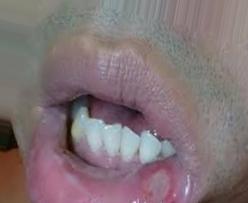
Condition: Mouth Ulcer